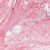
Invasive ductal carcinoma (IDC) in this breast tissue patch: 0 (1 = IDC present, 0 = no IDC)